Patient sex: M
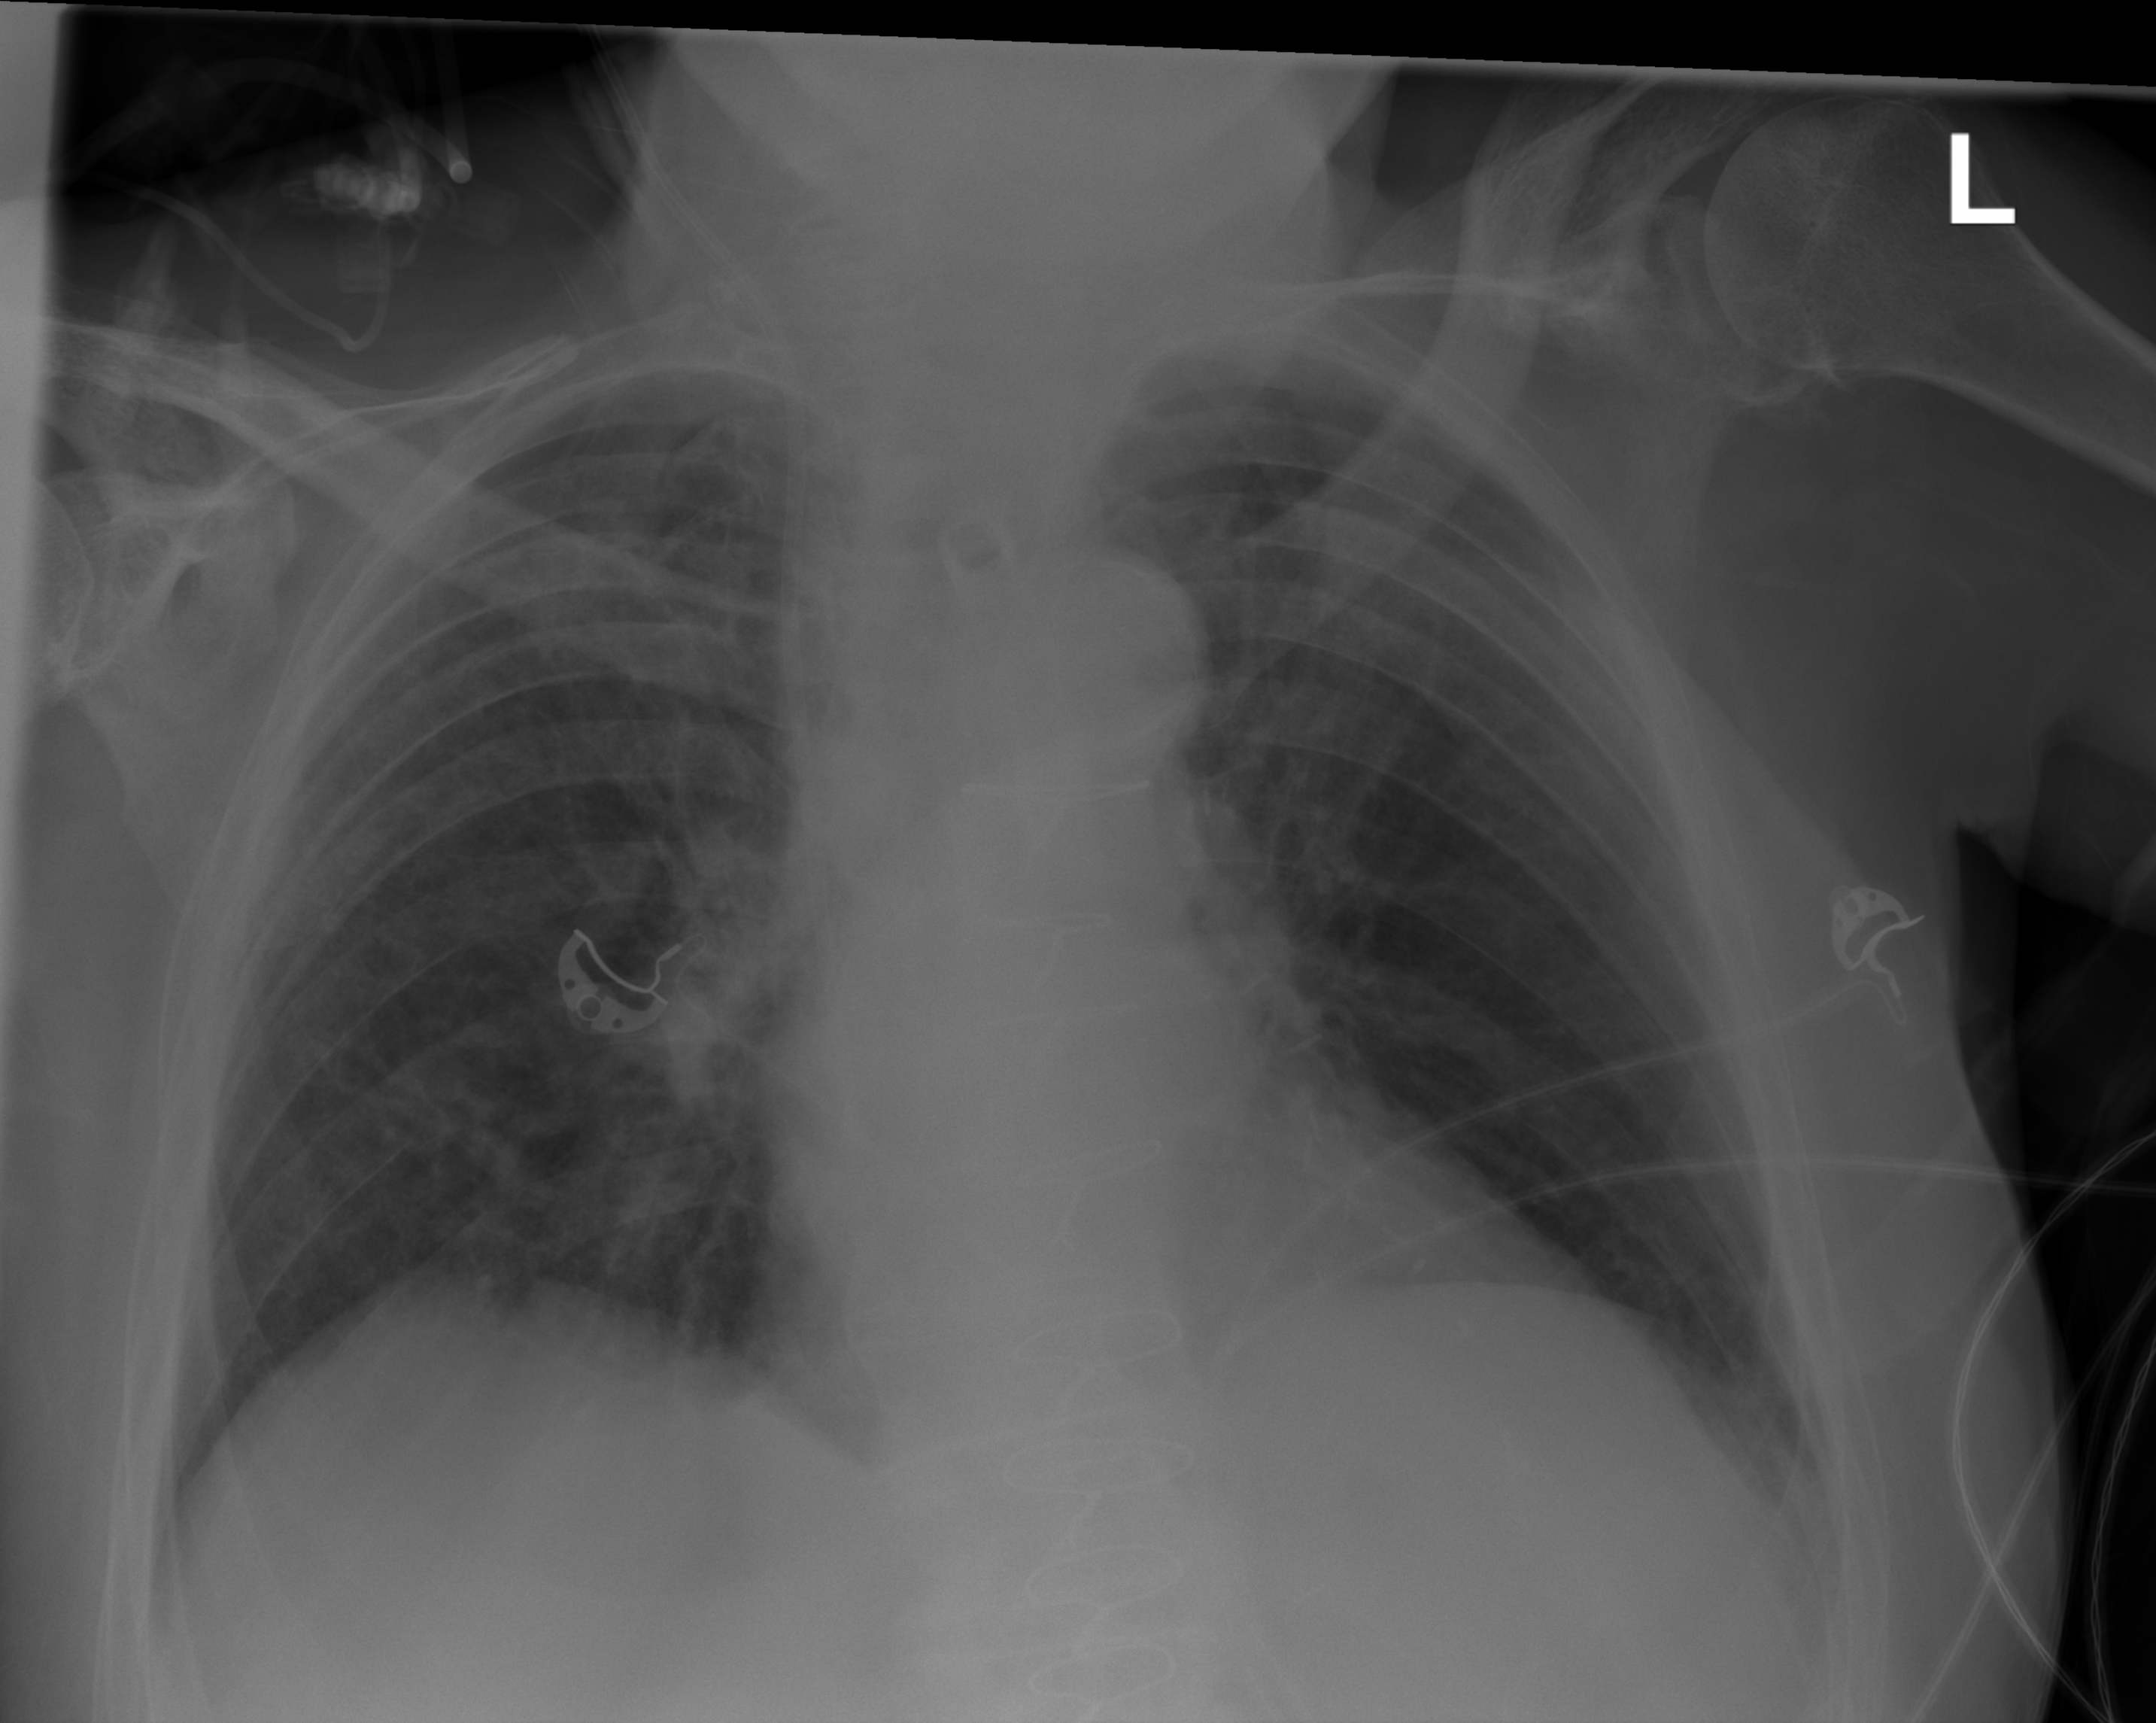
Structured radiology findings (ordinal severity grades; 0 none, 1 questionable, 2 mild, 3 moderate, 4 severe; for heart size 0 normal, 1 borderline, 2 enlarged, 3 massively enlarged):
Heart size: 2
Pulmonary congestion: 2
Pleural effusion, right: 1
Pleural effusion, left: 2
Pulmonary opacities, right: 2
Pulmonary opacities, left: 0
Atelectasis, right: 0
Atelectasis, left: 2